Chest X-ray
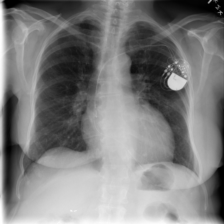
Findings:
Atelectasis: negative
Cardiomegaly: positive
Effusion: negative
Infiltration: positive
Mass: negative
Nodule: negative
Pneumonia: negative
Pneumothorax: negative
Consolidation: negative
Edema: negative
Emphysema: negative
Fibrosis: negative
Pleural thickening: negative
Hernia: negative